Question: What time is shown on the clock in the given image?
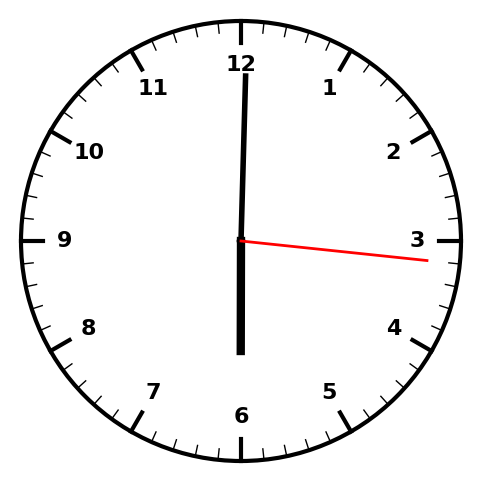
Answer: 06:00:16